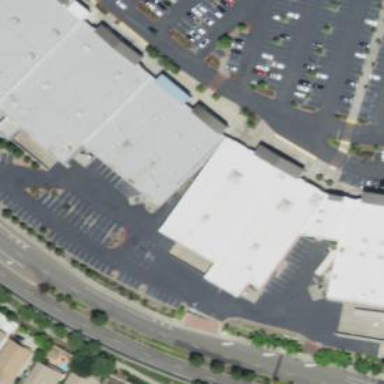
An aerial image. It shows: Retail building.